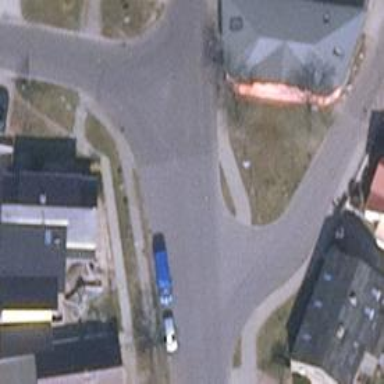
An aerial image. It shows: Tertiary road with asphalt surface. There are separate sidewalks on both sides and cycle track on the left side.